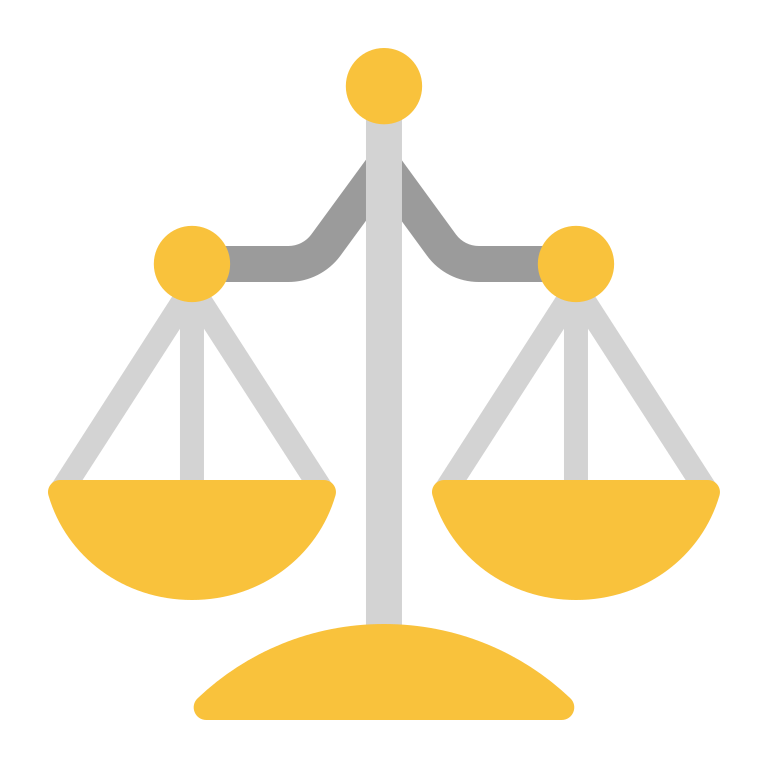
balance scale flat